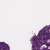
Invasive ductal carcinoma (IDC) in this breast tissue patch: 0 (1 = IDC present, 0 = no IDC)